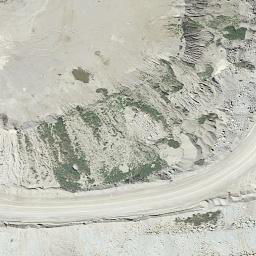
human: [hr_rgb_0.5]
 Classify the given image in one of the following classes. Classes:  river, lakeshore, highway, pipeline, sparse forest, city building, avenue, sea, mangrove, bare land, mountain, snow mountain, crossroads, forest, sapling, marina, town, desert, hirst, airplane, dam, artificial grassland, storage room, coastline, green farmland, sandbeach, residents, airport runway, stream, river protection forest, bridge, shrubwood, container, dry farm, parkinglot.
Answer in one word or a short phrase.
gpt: bare land